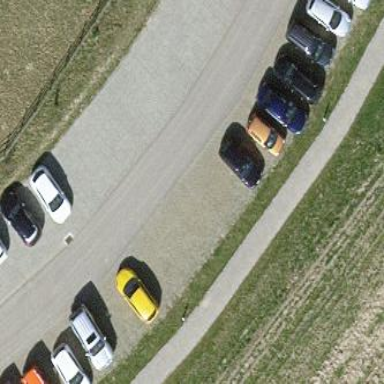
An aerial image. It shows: Parking area.